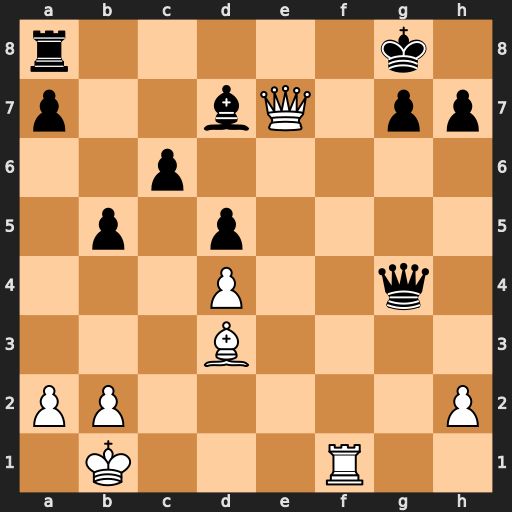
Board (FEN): r5k1/p2bQ1pp/2p5/1p1p4/3P2q1/3B4/PP5P/1K3R2
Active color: w
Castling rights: -
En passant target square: -
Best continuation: Qf7+ Kh8 Qf8+ Rxf8 Rxf8#